Question: Currently I have a 'WPF' application that is deployed via 'clickOnce' deployment in 'VisualStudio'.
I want to include this deployment in 'NAnt'.
I have followed this blogpost:
<URL>
With it I have managed to automate deployment of files, manifest, app signing and zipping the deployment.
One thing I am missing is making setup.exe.
In VisualStudio this is done in: '"project properties/publish/prerequisites"'

Can someone help me putting this action in my 'NAnt' build script?
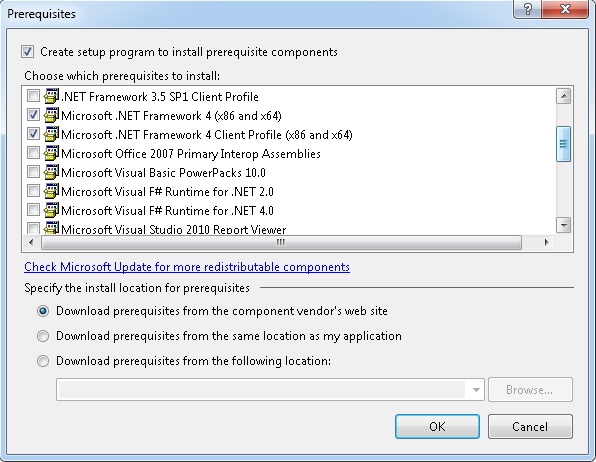
Answer: You should install 'NAntContrib' (in case you haven't already done it). It contains the task 'msbuild'. As its name already says, it uses msbuild to build your project. To make sure msbuild creates your setup file as well, you need to set the switch 'target' to 'publish'.
You would need to use it to build your projects instead of the target 'csc' or 'solution' or whatever you were using. That's because you can add any arguments you want to the 'msbuild' task which is not possible in the others.
In NAnt, this would look something like this:
'''
<msbuild project="D:\Projects\ProjectName.sln">
<arg value="/target:publish" />
</msbuild>
'''
This should create a folder called "app.publish" in your output path containing the setup file.
<URL>
<URL>